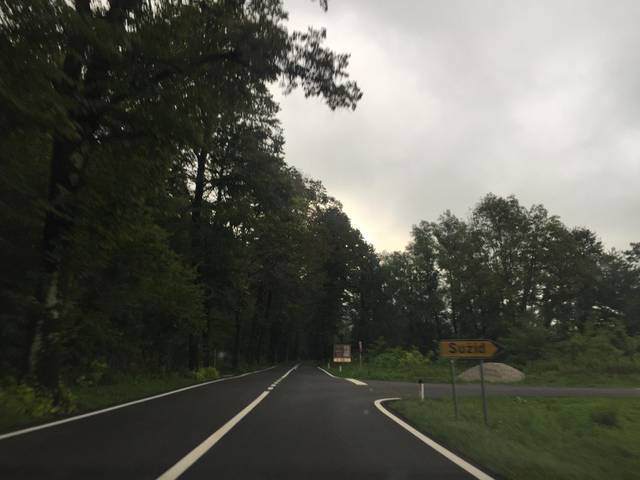
Region: Italy
Coordinates: 46.249, 13.557